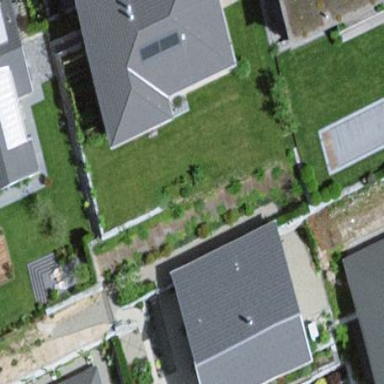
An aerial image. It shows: Simple house.